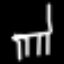
Label: chair